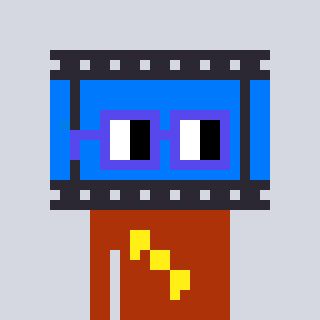
a pixel art character with square blue glasses, a film strip-shaped head and a hotbrown-colored body on a cool background